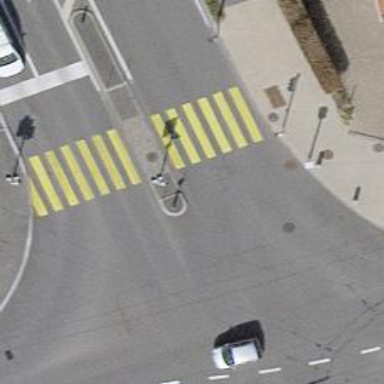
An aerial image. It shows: Crossing with traffic signals and central island.